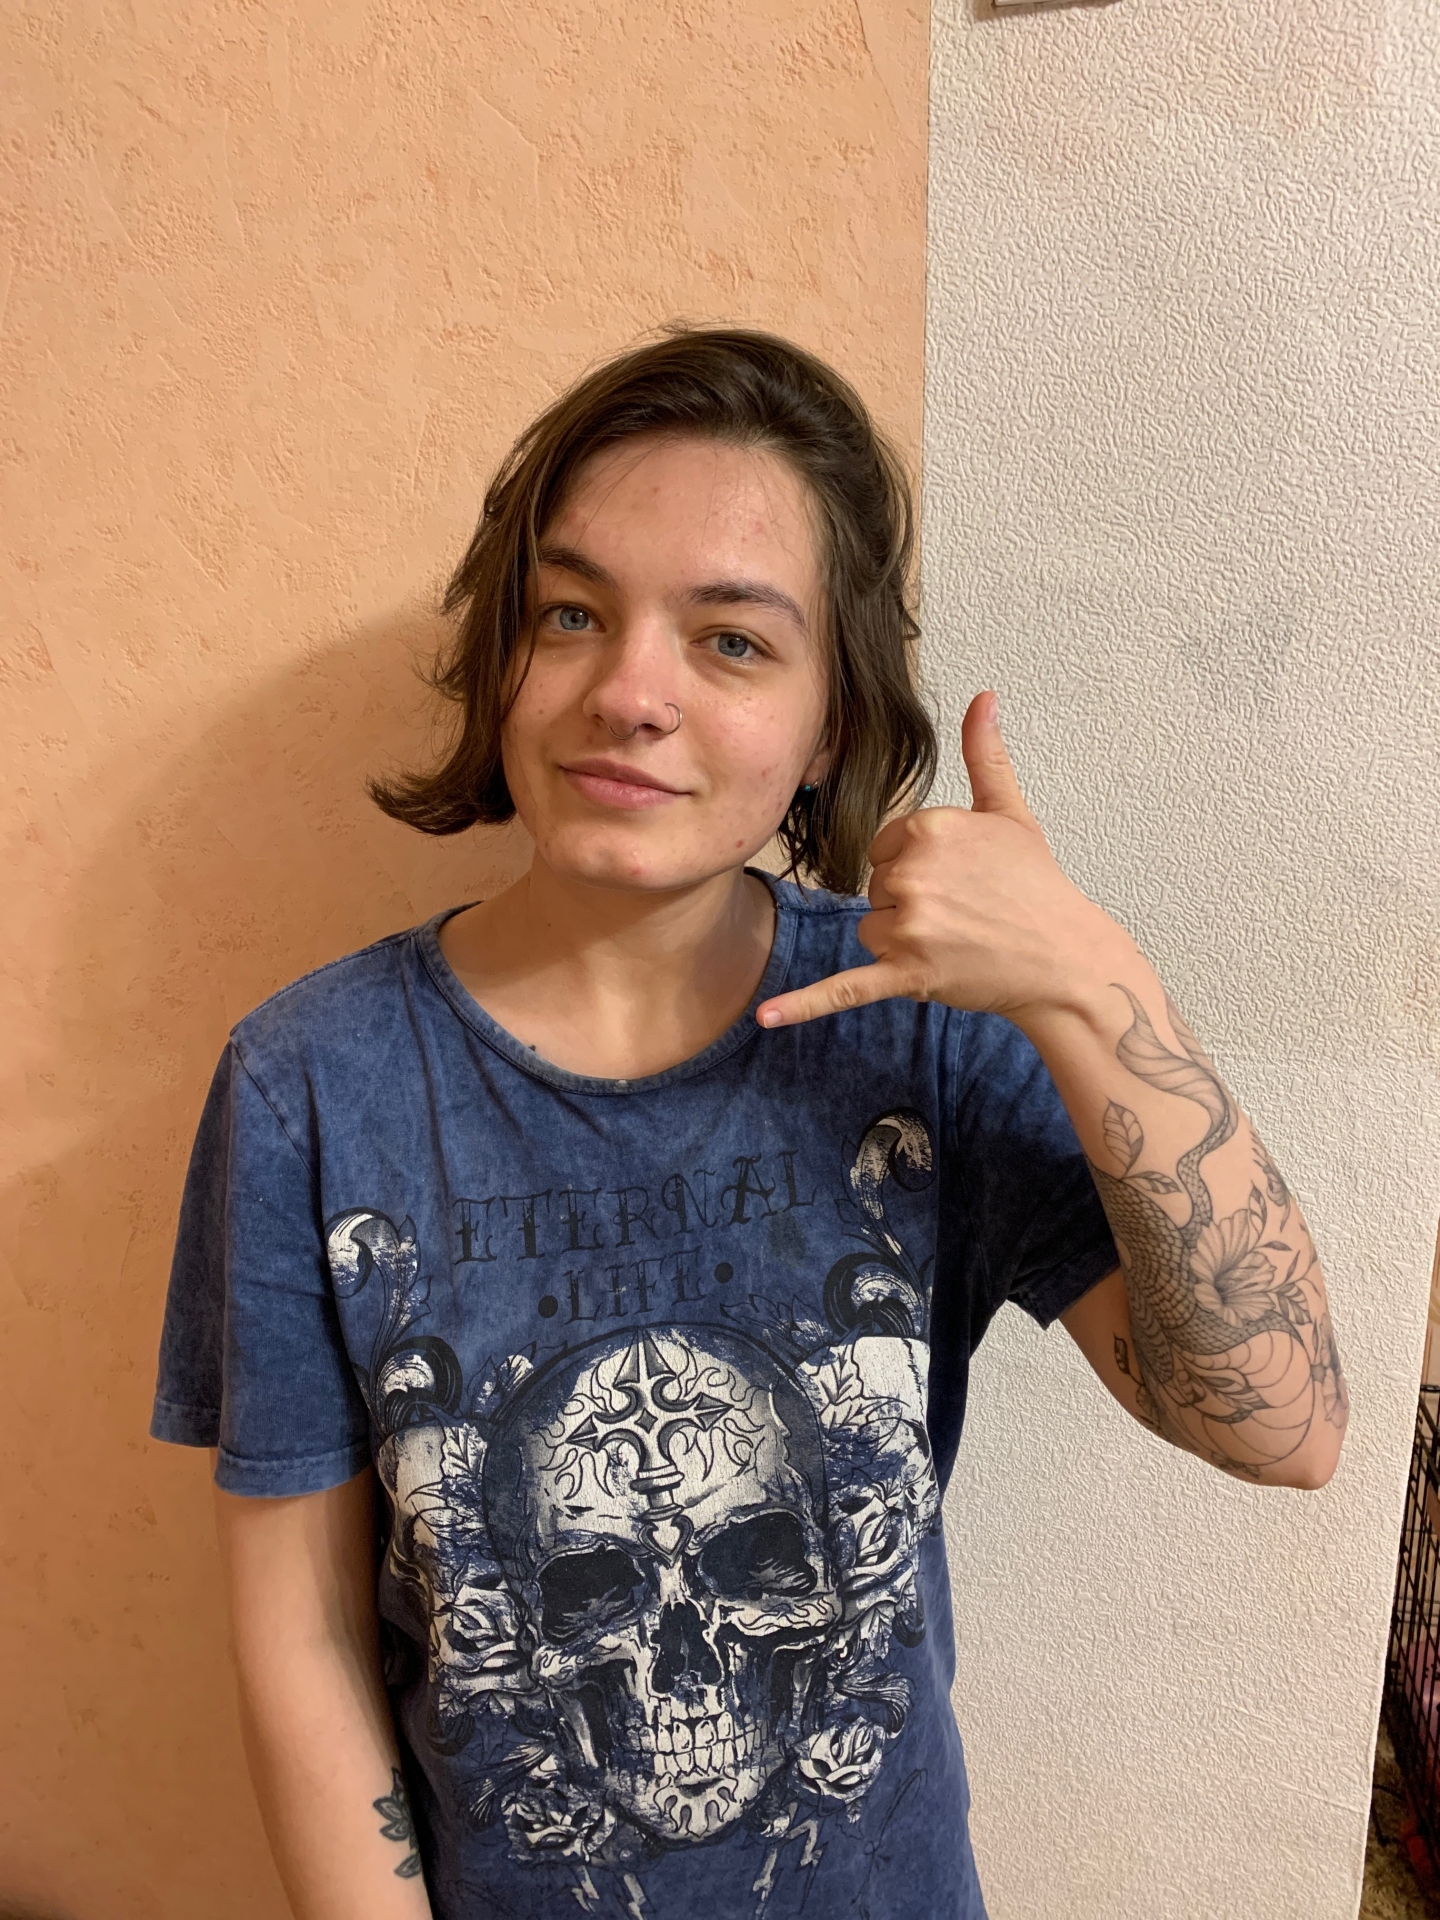
Label: clear